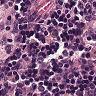
Metastatic tissue present: no